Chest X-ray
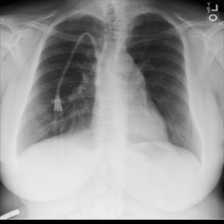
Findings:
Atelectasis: negative
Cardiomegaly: negative
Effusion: negative
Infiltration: negative
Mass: negative
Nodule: negative
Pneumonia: negative
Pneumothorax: negative
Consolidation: negative
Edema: negative
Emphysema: negative
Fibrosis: negative
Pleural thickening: negative
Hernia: negative